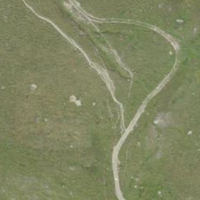
EUNIS habitat code: 26
Species observed at this site:
Rupicapra rupicapra
Cyaniris semiargus
Anthus spinoletta